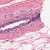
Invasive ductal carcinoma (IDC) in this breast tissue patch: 0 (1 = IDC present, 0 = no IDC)